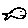
Label: fish